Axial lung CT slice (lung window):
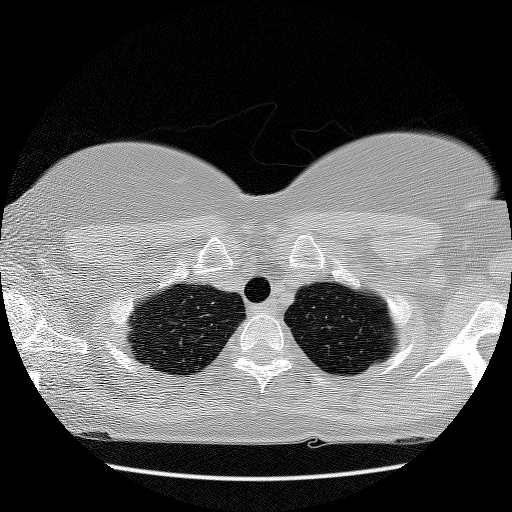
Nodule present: no